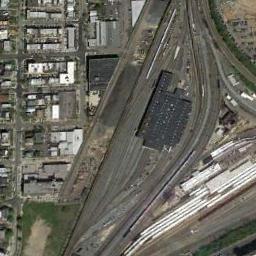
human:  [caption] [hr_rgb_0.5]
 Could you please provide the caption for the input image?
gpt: There are many buildings of different shapes beside the railway station .

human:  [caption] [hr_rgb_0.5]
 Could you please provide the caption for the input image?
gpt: The railway station is next to some buildings and the parking lot .

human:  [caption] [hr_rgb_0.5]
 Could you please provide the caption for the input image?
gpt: The railway station has some railways, Trains and a dark gray building and a residential area is next to the railway station .

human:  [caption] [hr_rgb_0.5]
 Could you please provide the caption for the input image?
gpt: There is a large, Well-equipped railway station in the city .

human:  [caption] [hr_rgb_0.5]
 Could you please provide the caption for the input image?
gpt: There are some buildings beside the black railway station .